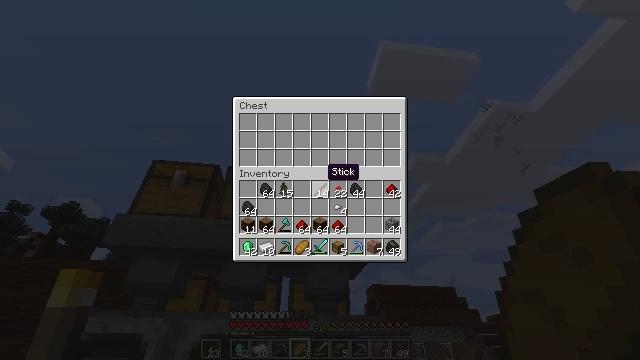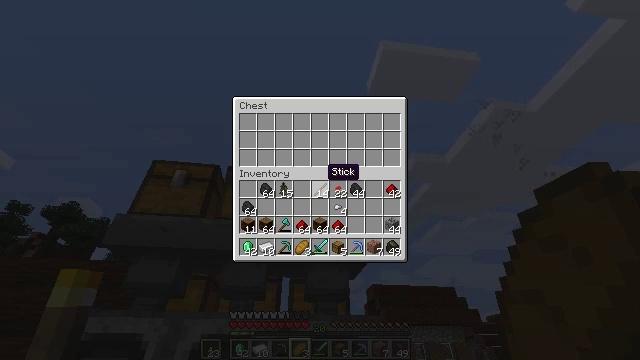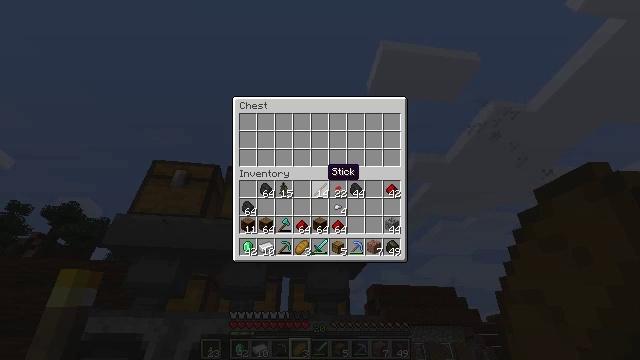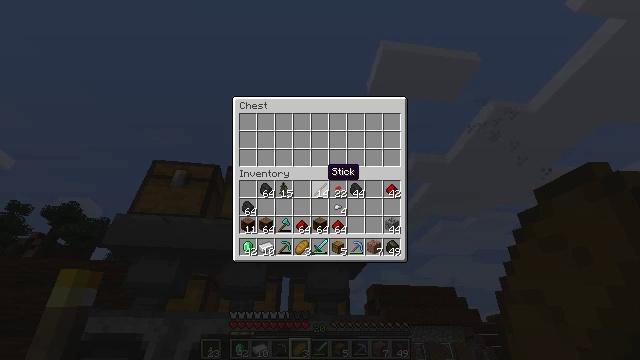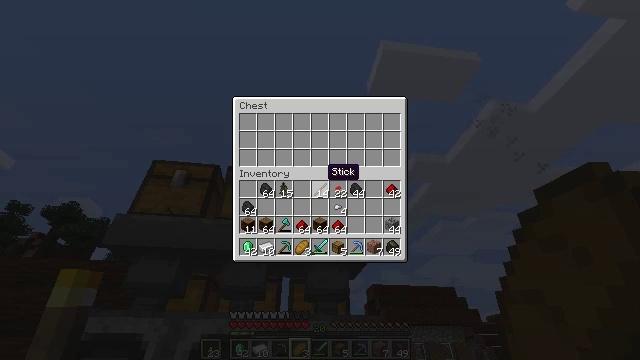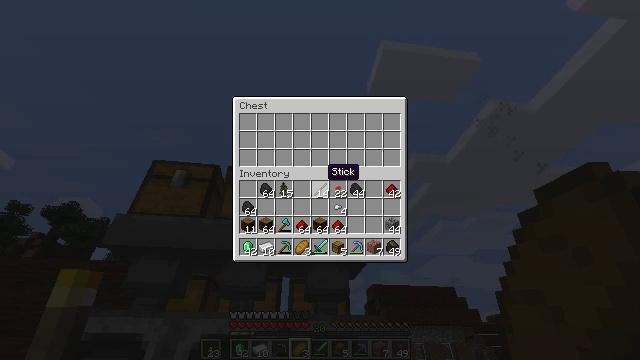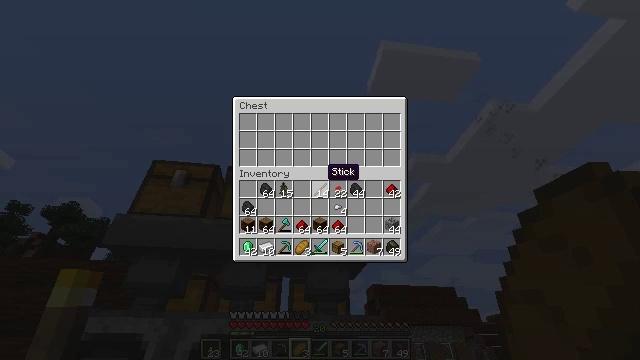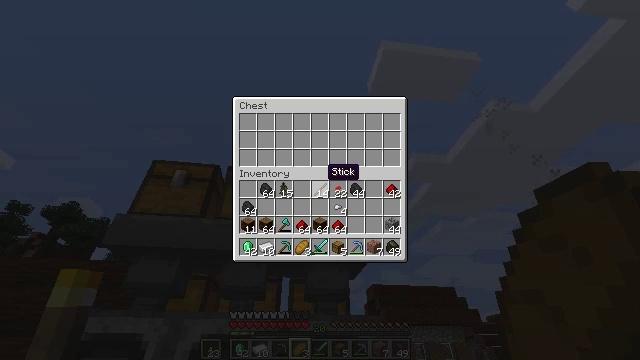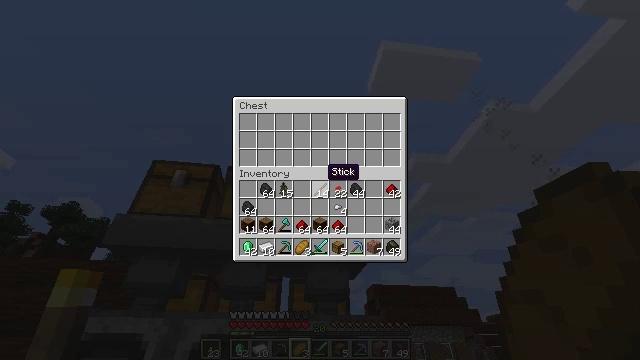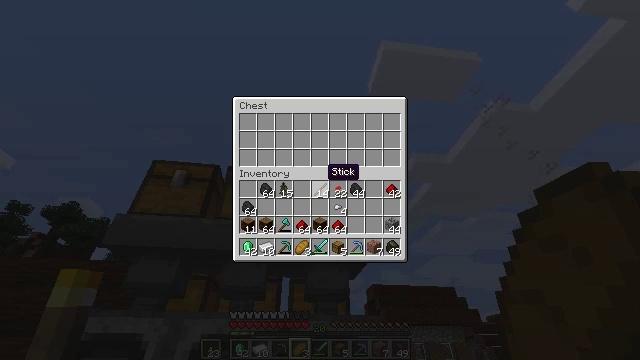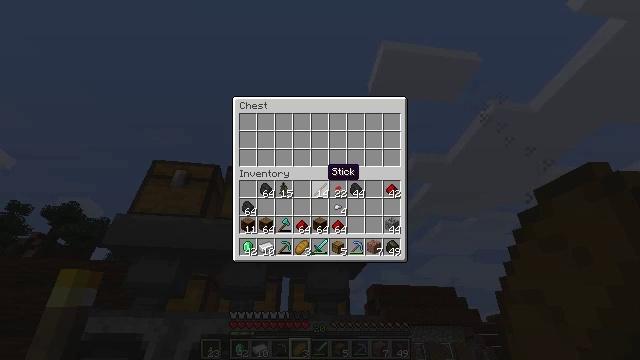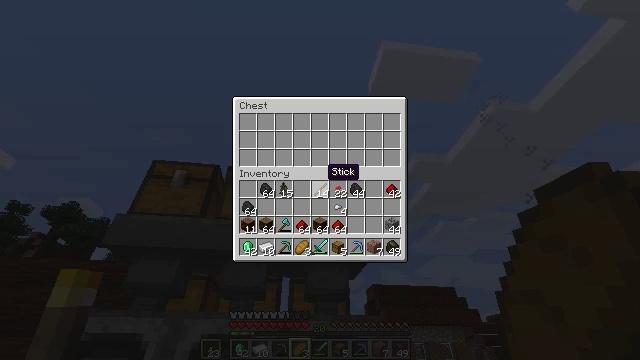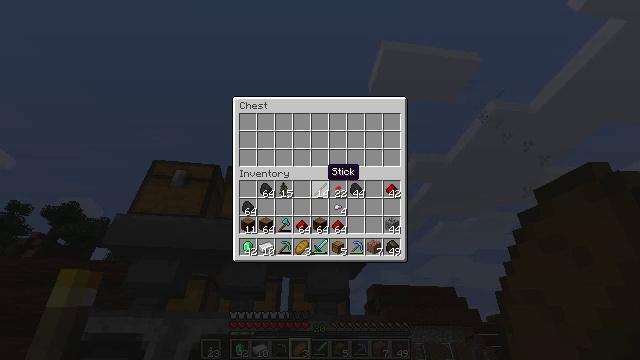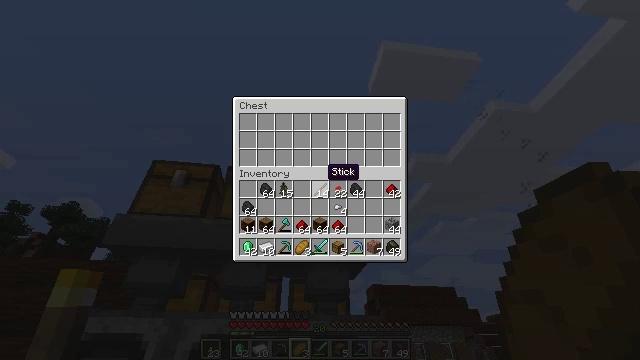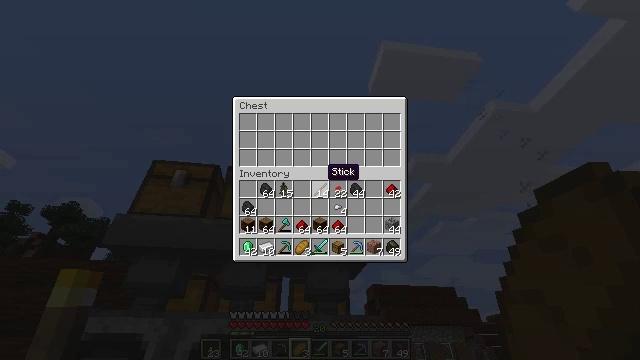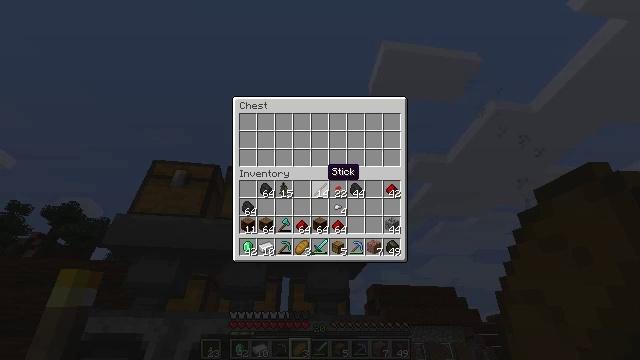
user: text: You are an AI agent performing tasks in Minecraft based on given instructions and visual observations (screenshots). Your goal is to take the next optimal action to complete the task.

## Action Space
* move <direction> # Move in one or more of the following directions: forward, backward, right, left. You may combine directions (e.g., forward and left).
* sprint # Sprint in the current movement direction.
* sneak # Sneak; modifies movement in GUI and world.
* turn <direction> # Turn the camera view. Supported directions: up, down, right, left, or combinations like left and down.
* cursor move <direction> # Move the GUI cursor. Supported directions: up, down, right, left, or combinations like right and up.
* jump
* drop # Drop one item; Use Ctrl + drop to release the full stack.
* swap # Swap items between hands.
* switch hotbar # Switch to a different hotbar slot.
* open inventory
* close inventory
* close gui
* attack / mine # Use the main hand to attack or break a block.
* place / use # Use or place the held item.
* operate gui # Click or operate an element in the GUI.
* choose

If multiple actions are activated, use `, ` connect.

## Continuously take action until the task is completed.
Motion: motion action
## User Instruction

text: Open the crafting table to craft an emerald.
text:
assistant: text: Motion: no_op
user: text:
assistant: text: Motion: no_op
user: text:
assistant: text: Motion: no_op
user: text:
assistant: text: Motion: no_op
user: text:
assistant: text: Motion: no_op
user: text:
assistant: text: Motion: no_op
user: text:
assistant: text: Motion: no_op
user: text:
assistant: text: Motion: no_op
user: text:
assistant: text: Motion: no_op
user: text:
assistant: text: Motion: no_op
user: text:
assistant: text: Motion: no_op
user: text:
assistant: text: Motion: no_op
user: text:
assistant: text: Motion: no_op
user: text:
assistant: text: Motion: no_op
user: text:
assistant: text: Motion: no_op
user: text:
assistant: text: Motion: no_op
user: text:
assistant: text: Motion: no_op
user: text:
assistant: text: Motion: no_op
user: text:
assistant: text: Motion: no_op
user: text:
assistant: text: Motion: no_op
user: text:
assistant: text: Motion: no_op
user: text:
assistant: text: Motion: no_op
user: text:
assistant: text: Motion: no_op
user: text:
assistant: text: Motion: no_op
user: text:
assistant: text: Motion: no_op
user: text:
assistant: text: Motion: no_op
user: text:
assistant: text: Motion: no_op
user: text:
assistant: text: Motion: no_op
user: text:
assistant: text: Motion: no_op
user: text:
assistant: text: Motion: no_op